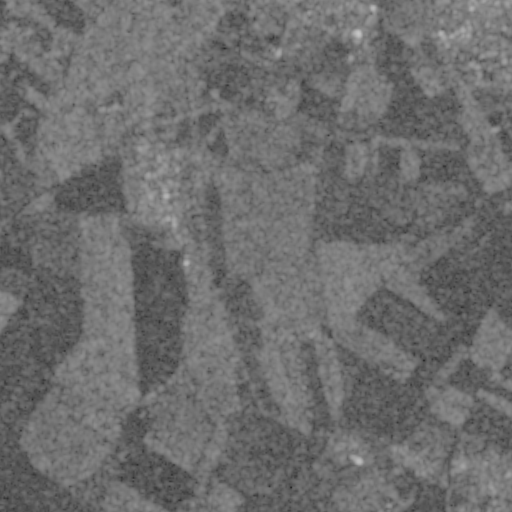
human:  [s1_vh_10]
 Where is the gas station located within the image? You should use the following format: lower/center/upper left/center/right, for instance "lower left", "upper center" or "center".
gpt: The gas station is located in the upper right of the image.
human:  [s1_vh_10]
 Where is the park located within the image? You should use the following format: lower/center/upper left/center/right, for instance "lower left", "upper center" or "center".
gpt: The park is located in the upper of the image.
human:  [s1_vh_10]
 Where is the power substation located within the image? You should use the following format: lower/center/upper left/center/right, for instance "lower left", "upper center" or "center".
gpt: The power substation is located in the upper right of the image.
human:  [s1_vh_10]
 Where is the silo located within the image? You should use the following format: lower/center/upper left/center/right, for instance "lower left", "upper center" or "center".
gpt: The silo is located in the upper left of the image.
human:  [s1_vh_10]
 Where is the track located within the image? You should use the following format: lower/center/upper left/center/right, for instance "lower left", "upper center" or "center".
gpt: The track is located in the upper right of the image.
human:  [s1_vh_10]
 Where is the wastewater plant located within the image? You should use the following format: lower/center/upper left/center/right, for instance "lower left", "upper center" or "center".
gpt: The wastewater plant is located in the lower right of the image.
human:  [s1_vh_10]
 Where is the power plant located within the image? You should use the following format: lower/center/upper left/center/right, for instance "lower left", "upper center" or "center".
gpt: There is no power plant in the image.

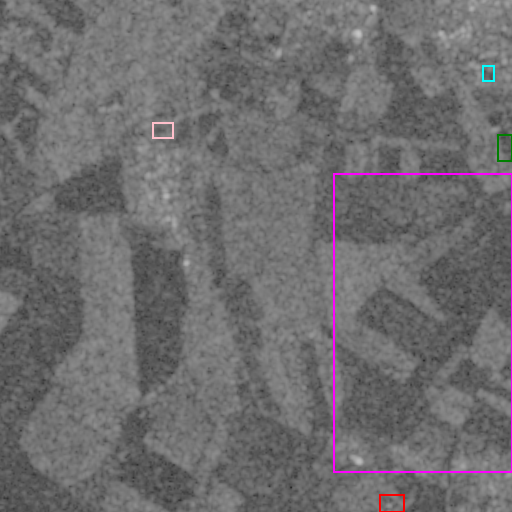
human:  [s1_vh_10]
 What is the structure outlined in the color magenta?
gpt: The structure outlined in magenta is a crop field.
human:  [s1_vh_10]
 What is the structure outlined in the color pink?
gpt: The structure outlined in pink is a park.
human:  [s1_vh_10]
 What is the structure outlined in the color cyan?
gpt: The structure outlined in cyan is a parking lot.
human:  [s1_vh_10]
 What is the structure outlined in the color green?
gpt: The structure outlined in green is a track.
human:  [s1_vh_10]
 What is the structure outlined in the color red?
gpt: The structure outlined in red is a wastewater plant.
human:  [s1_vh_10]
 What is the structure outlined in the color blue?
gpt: There is no blue outline.